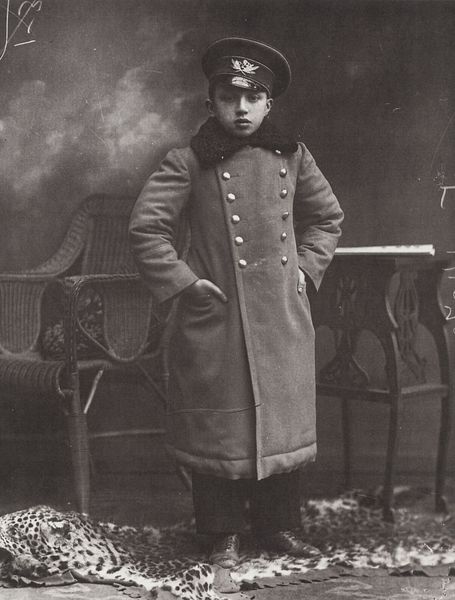
Titel: Gymnasiast in seiner Schüleruniform. St. Petersburg
Künstler: Russischer Photograph
Schlagwörter: adler, himmel, stuhl, tisch, anzug, kappe, mütze, wand, arme, kragen, bildnis, möbel, portrait, boden, mantel, kind, blatt, kontrast, fell, papier, russland, soldaten, korb, junge, knöpfe, foto, fotografie, photographie, holztisch, hüften, knabe, militär, uniform, soldat, abzeichen, photo, wappen, wintermantel, korbstuhl, fotographie, fellkragen, aufnahme, leopard, leopardenfell, kadet, kadett, tiger, tigerfell, baststuhl, energisch, hände in den tachen, hände in den taschen, rattanstuhl, russischer junge, zu gross